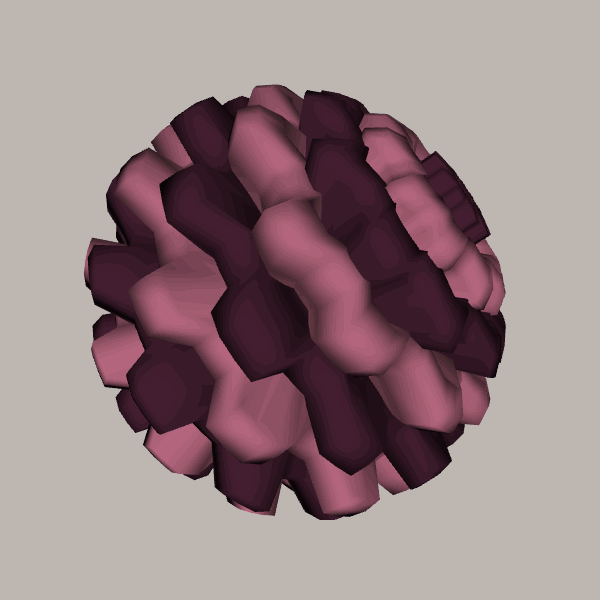
Background: light